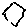
Label: hexagon